Question: <URL> getting my syntax and ranges correct, and thought I could just do a 'vlookup' to finish it but apparently I was mistaken. It just seems like when I try to research how to accomplish this, I find various examples but I don't have the background to translate it to my code.
The macro runs and does everything its supposed to do. But in addition to inserting the arrays, there are 3 other cells that need values when there are blank cells in my 'sourcerng'.

This is the logic for the cells that need values (the values are already in my worksheet, I just need to get them to these blank cells). I tried to do an IIF statement for these but I still have no idea what I'm doing. Would that be the best way? Should it just be another IF THEN statement?
- IF Column Z = 0 Then copy value from corresponding row in column O. Otherwise copy value from column Z
- IF Column AA = "Unknown" Then copy value from corresponding row in column I. Otherwise copy value from column AA.
- IF Column AB = "Unknown" Then copy value from corresponding row in column N. Otherwise copy value from column AB.
'''
Sub AutomateAllTheThings6()
Dim arr3() As String
Dim arr11() As String
'Dim resBE As String
Dim rng3 As Range
Dim rng11 As Range
Dim rngBE As Range
Dim rngBG As Range
Dim rngBK As Range
Dim sourcerng As Range
'Dim firstRow As Long
Dim lastRow As Long
'Dim i As Long
Call OptimizeCode_Begin
'firstRow = 2
lastRow = ActiveSheet.Range("D1").End(xlDown).Row
Set rng3 = ActiveSheet.Range("BH2:BJ" & lastRow)
Set rng11 = ActiveSheet.Range("BL2:BV" & lastRow)
Set rngBE = ActiveSheet.Range("BE2:BE" & lastRow)
Set rngBG = ActiveSheet.Range("BG2:BG" & lastRow)
Set rngBK = ActiveSheet.Range("BK2:BK" & lastRow)
Set sourcerng = ActiveSheet.Range("BE2:BE" & lastRow)
arr3() = Split("UNKNOWN,UNKNOWN,UNKNOWN", ",")
arr11() = Split("UNKNOWN,UNKNOWN,UNKNOWN,UNKNOWN,UNKNOWN,UNKNOWN,00/00/0000, _
00/00/0000,00/00/0000,00/00/0000,NEEDS REVIEW", ",")
For Each cell In sourcerng
If IsEmpty(cell) Then
Intersect(rng3, ActiveSheet.Rows(cell.Row)).Value = arr3
Intersect(rng11, ActiveSheet.Rows(cell.Row)).Value = arr11
'***PLS HELP***
Intersect(rngBE, ActiveSheet.Rows(cell.Row)).Value = "WEEEEE"
Intersect(rngBG, ActiveSheet.Rows(cell.Row)).Value = "WOOOOO"
Intersect(rngBK, ActiveSheet.Rows(cell.Row)).Value = "WAAAAA"
End If
Next
Range("BR2:BU2").Select
Range(Selection, Selection.End(xlDown)).Select
Selection.NumberFormat = "mm/dd/yyyy"
Columns("BF:BF").Select
Selection.Delete Shift:=xlToLeft
Call OptimizeCode_End
End Sub
'*********TESTING***********
'resBE = IIf(Cells(13,Z).Value = 0, Cells(13,BE).Value = Cells(13,Z), Cells(13,BE).Value = Cells(13,O))
'***************************************
'For i = firstRow To lastRow
' valZ = Range("Z" & i)
' valOh = Range("O" & i)
'
' If valZ = 0 Then
' rngBE.Value = valOh
' Else rngBE.Value = valZ
' End If
'''
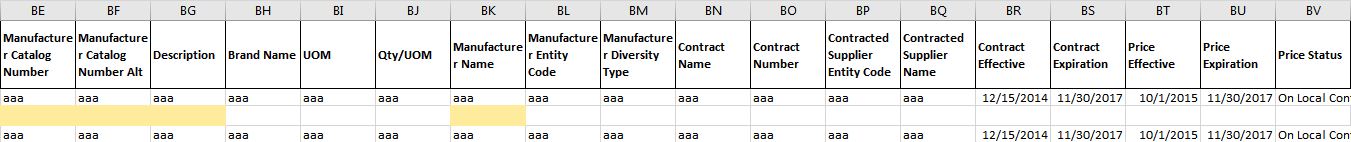
Answer: There are several ways to do your task. If you're more of an "Excel" person than VBA you might consider this approach: You can inject the syntax of any "regular" formula in R1C1 Format.
So the formula mentioned above '=if($Z2=0,$O2,$Z2)' is '.FORMULA' format for any value in row 2.
But in '.FORMULAR1C1' it can be inserted in ANY cell as: '=IF(RC26=0,RC15,RC26)' (basically no rows up or down, but always columns O (15) and Z(26).
So, your modified code would have something like this:
'''
Intersect(rngBE, ActiveSheet.Rows(cell.Row)).FormulaR1C1 = "=IF(RC26=0,RC15,RC26)"
Intersect(rngBE, ActiveSheet.Rows(cell.Row)).Value = _
Intersect(rngBE, ActiveSheet.Rows(cell.Row)).Value
'''
Again, this is NOT the most efficient way to accomplish your task, but if you're dealing with thousandsof rows, versus tens to hundreds of thousands, I wouldn't worry about it and it gives you a new tool to use.